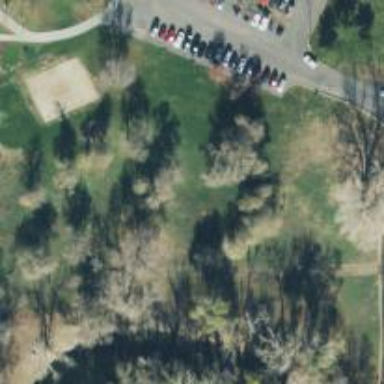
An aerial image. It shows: Disc golf basket.